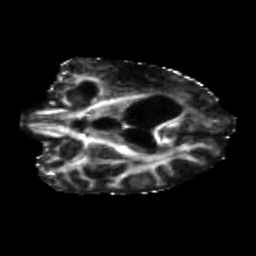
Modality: FA
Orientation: coronal
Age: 65
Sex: female
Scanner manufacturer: siemens
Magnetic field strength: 3 T
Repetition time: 5.47 s
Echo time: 0.0854 s